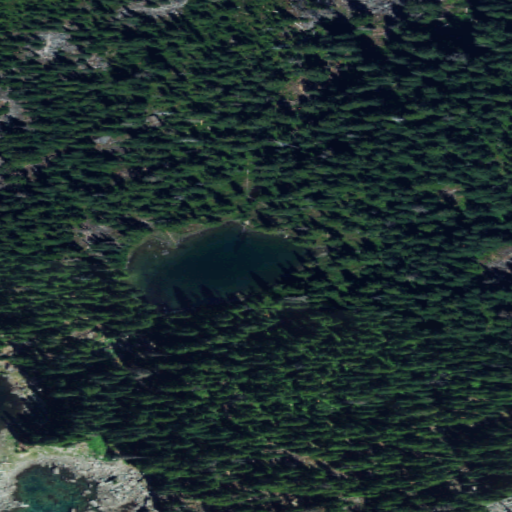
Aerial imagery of depression(s) in Washington named Mount Fernow Potholes containing evergreen forest, open water, shrub, and grassland